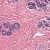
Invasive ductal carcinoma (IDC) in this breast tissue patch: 0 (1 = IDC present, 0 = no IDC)